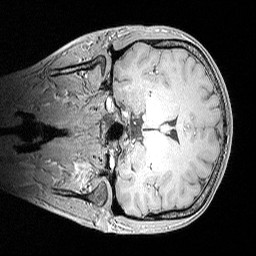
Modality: MP2RAGE
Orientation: coronal
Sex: female
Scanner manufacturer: siemens
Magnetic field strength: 3 T
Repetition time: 5 s
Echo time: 0.00292 s